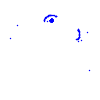
Particle: kaon